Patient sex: M
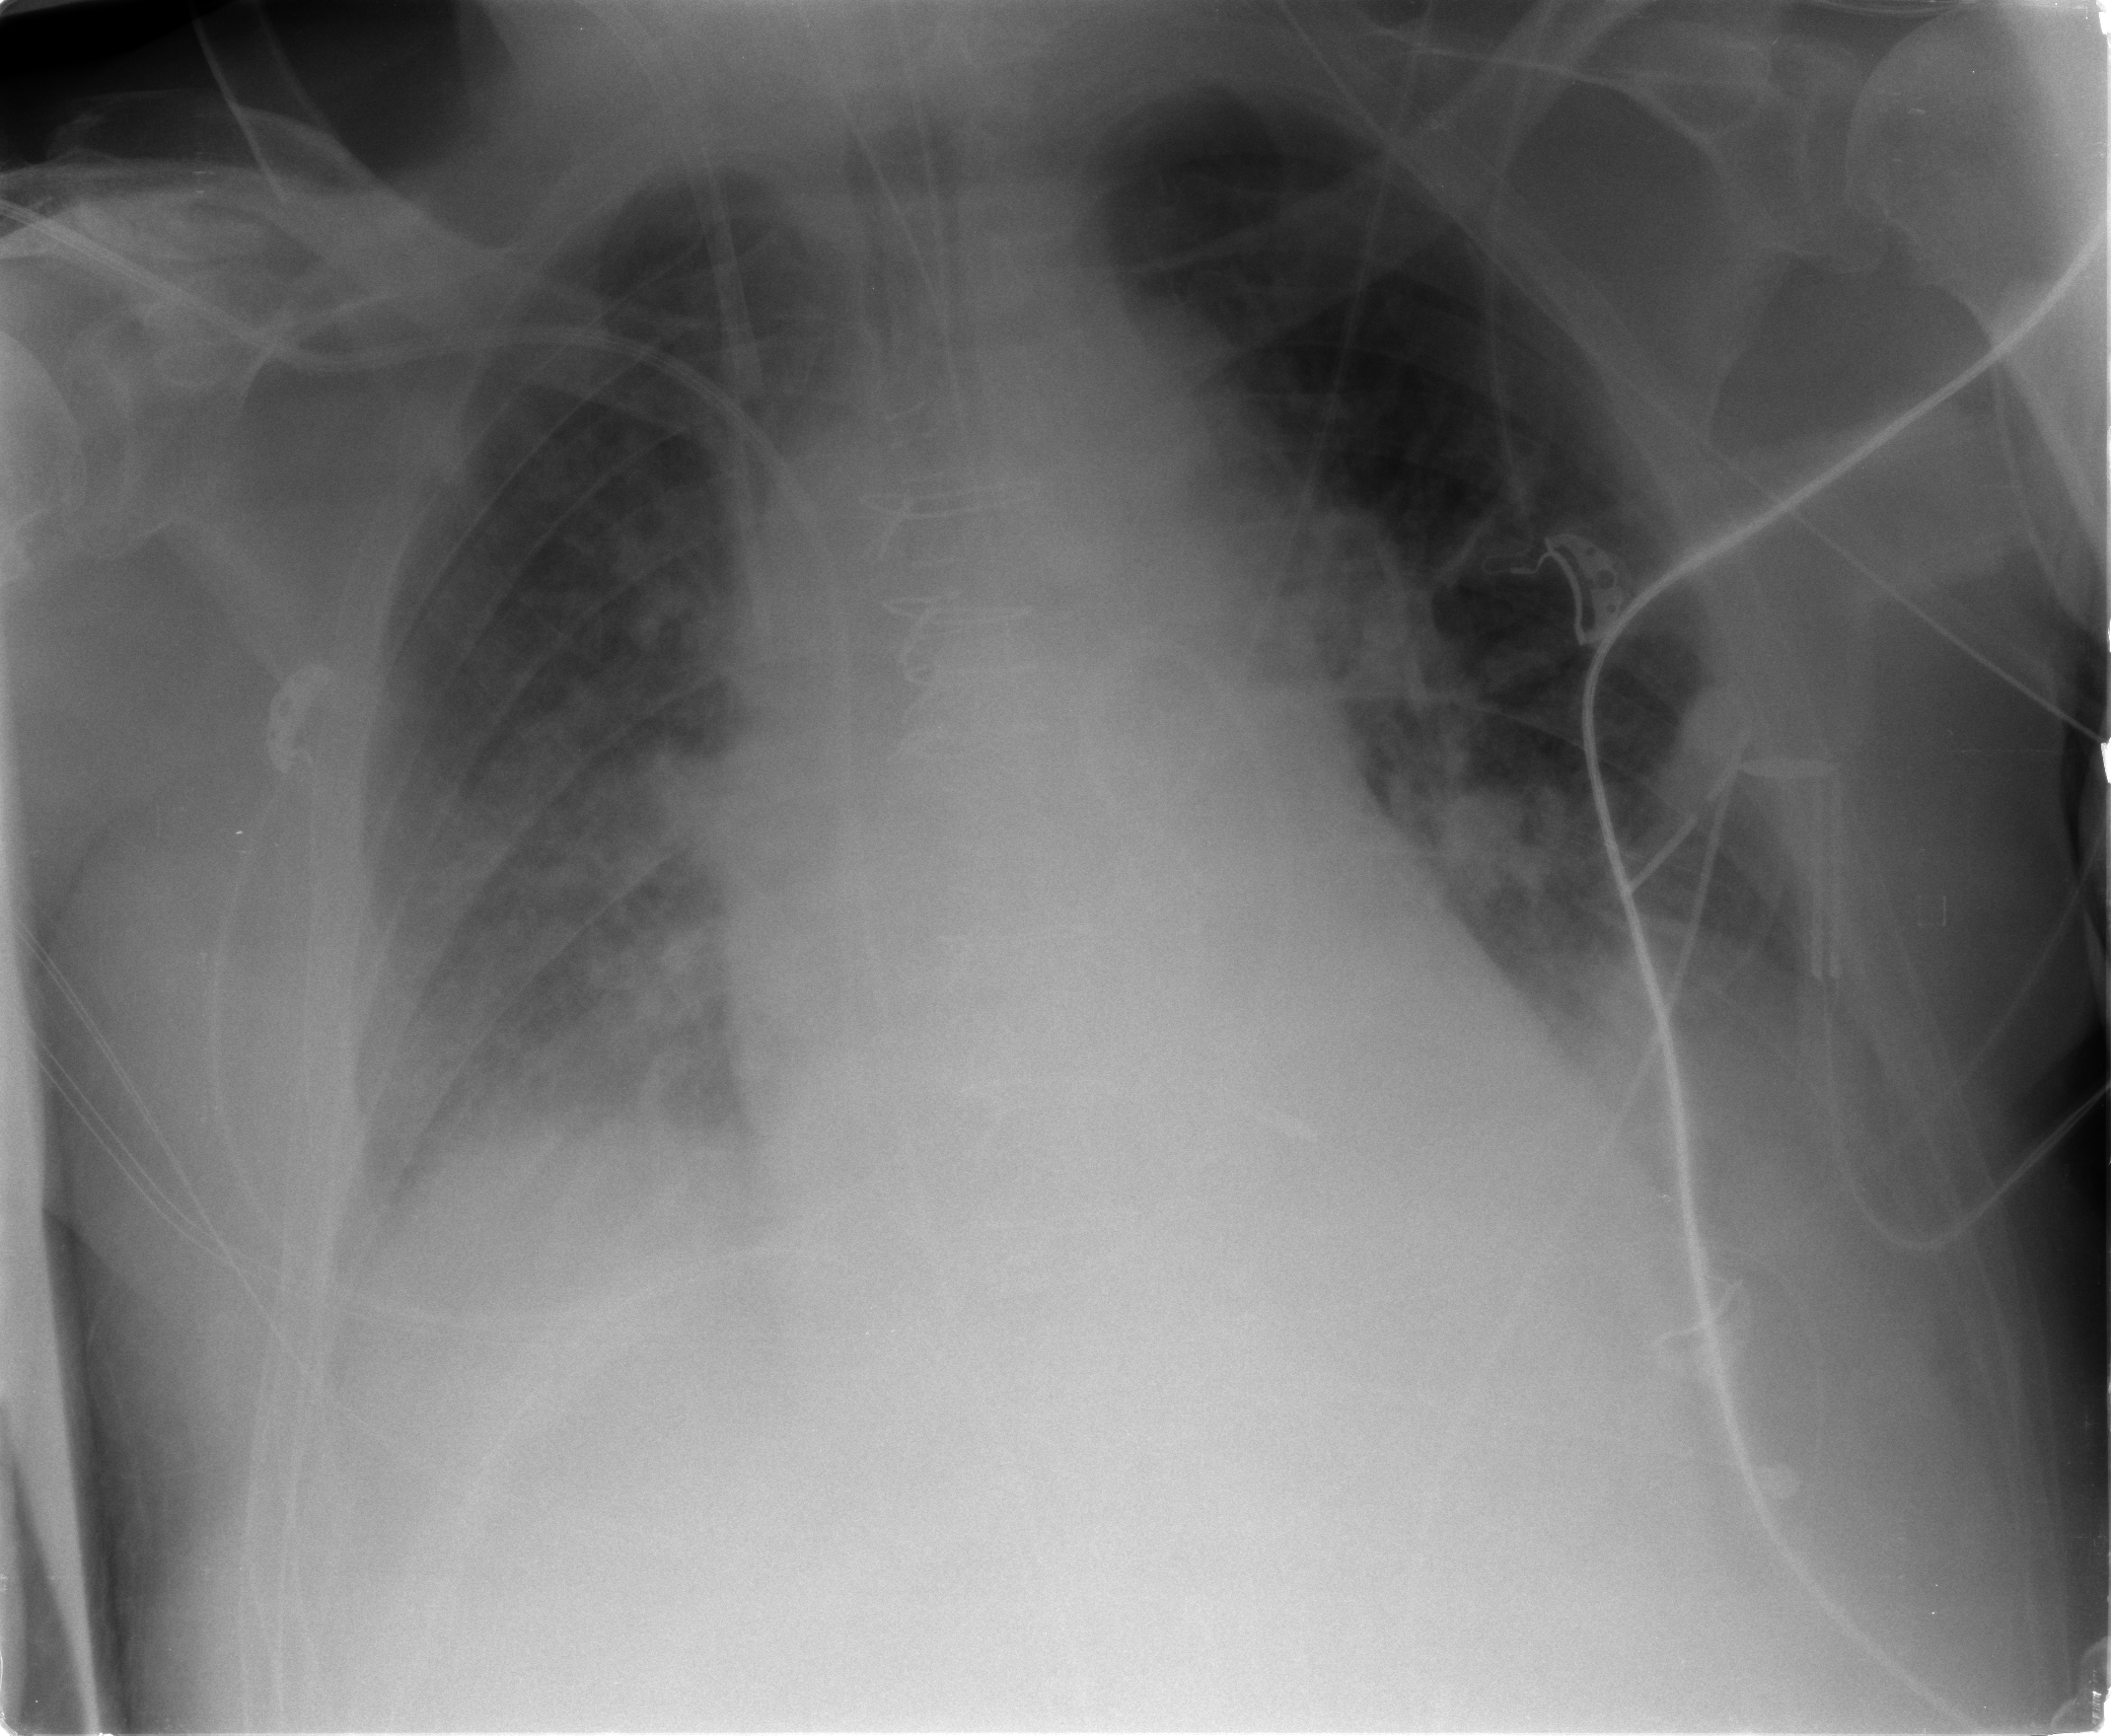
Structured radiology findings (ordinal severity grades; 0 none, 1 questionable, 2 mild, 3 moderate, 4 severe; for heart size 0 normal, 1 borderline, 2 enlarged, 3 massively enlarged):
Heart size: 2
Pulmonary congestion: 2
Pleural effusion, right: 2
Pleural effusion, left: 2
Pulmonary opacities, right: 2
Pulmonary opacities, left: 2
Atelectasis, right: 2
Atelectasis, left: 2